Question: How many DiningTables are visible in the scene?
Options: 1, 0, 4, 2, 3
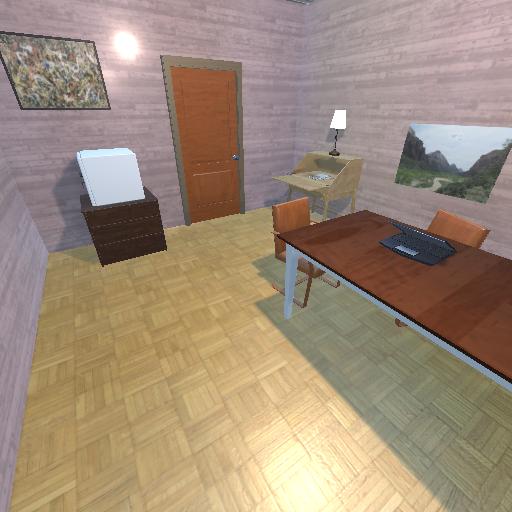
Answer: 1